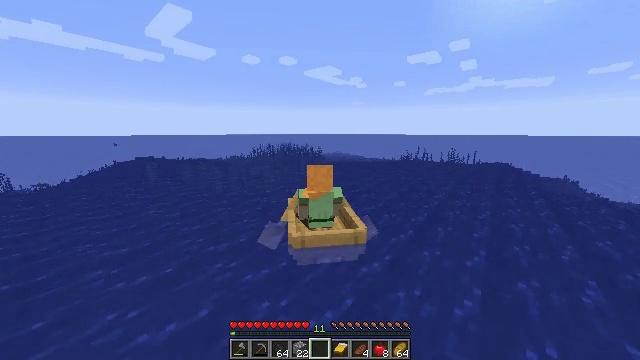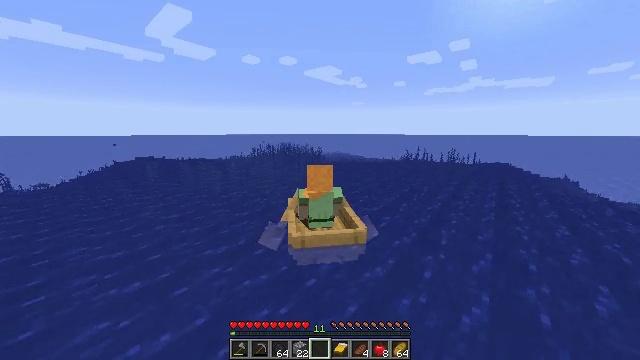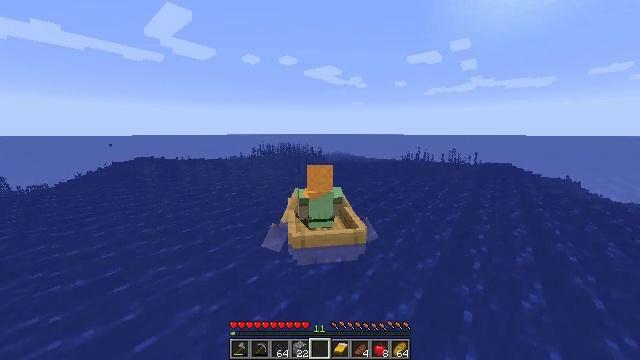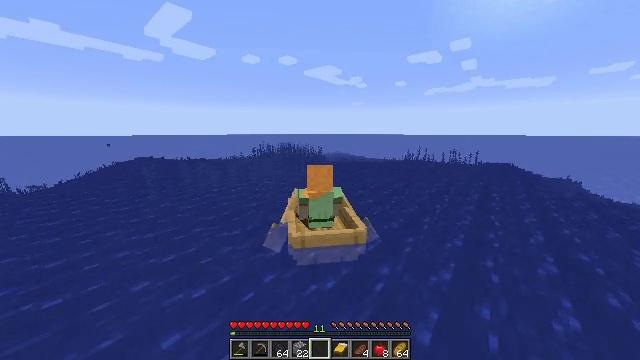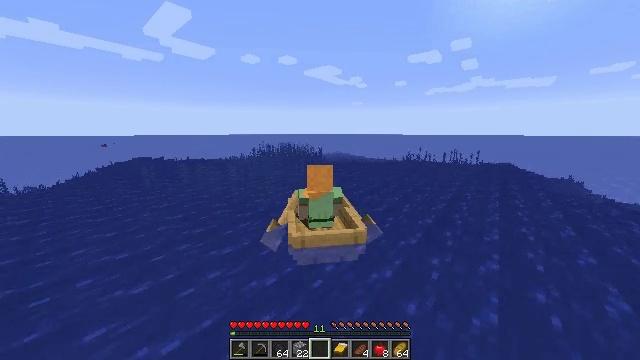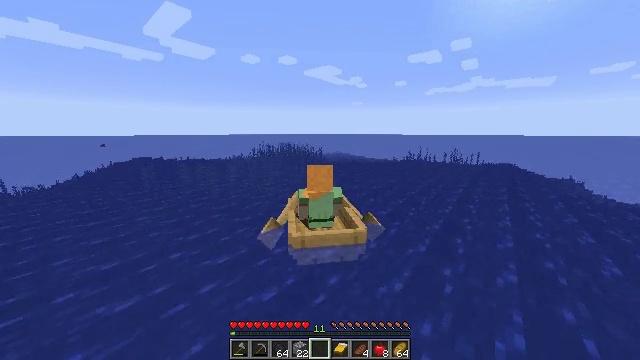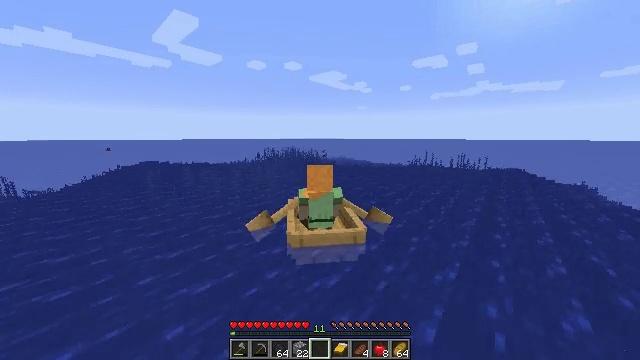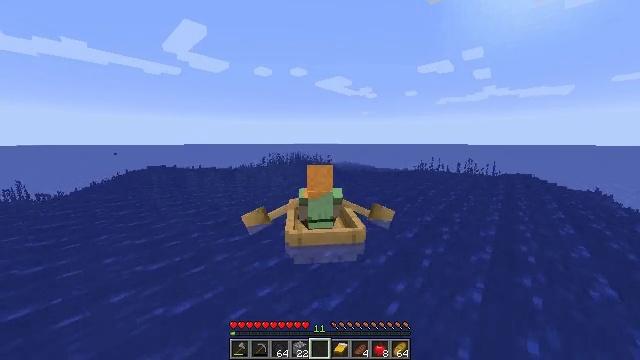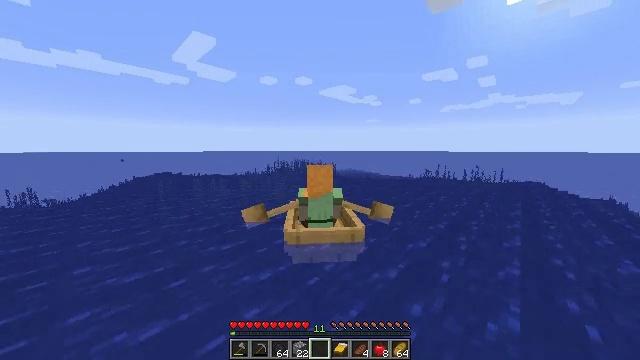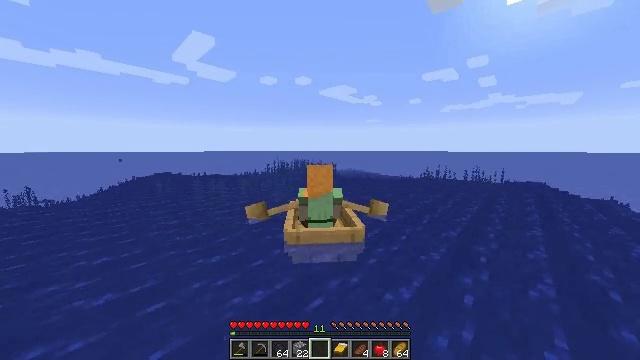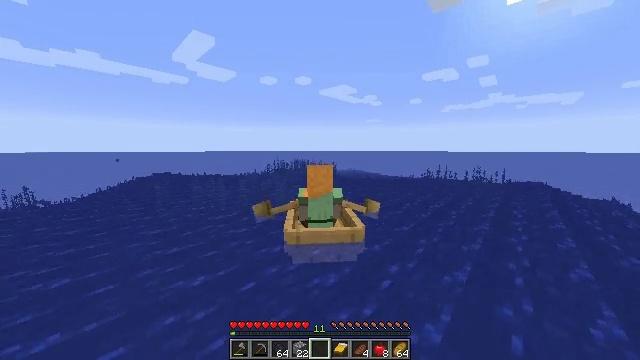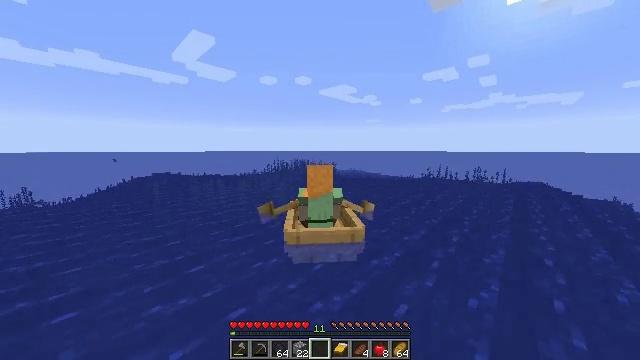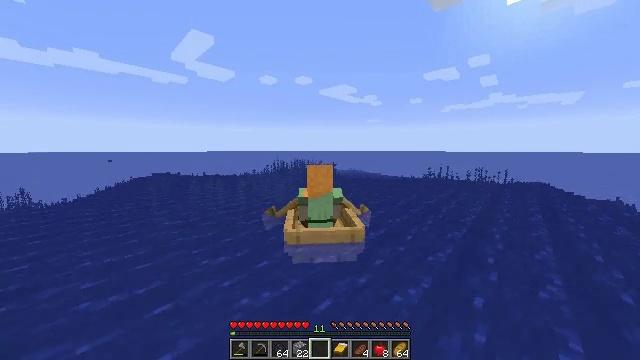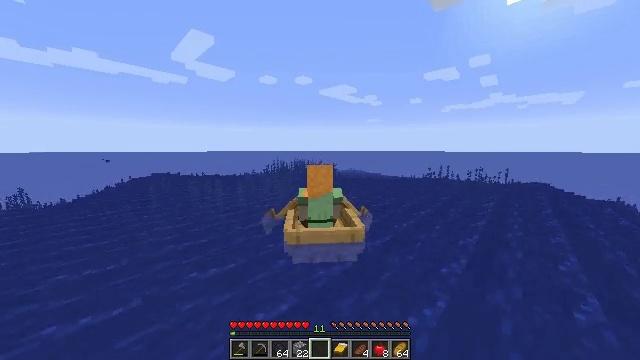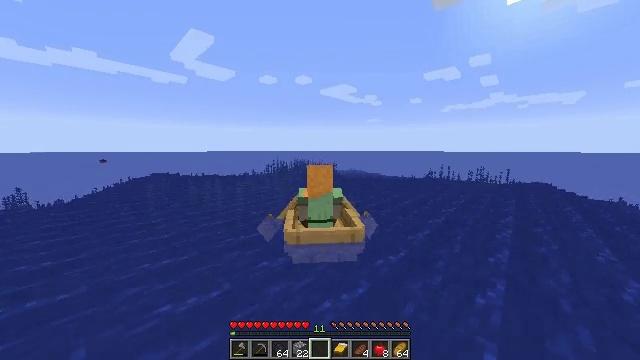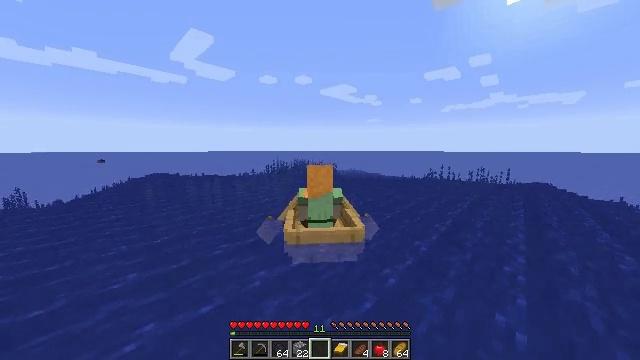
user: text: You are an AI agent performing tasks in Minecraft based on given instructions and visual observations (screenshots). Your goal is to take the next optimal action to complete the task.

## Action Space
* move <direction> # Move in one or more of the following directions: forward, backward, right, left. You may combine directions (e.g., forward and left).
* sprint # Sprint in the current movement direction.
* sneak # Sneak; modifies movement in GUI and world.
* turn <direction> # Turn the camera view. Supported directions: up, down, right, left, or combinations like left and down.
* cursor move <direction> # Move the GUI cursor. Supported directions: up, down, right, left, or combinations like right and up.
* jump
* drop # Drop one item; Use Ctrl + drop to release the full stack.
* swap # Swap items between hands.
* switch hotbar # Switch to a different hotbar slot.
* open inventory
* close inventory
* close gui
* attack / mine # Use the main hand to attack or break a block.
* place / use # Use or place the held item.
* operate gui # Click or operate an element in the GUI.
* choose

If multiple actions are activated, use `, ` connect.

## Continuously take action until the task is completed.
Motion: motion action
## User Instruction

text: Mine tall seagrass from underwater.
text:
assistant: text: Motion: move forward, sprint
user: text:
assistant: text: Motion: move forward, sprint
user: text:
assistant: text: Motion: move forward, sprint
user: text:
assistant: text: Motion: move forward, sprint
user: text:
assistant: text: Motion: move forward, sprint
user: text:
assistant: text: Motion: move forward, sprint, turn left and up
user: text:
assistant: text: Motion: move forward, sprint, turn left and up
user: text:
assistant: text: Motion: move forward, sprint, turn left and up
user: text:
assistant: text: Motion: move forward, sprint
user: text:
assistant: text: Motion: move forward, sprint
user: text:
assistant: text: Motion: move forward, sprint
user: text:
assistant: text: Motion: move forward, sprint
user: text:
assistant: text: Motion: move forward, sprint
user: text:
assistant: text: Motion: move forward, sprint
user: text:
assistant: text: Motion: move forward, sprint
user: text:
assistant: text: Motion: move forward, sprint
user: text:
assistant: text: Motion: move forward, sprint
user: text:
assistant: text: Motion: move forward, sprint
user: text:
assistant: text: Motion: move forward, sprint
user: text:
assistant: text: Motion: move forward, sprint, turn left and up
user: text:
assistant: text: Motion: move forward, sprint
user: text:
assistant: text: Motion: move forward, sprint
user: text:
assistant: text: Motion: move forward, sprint
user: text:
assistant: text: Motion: move forward, sprint
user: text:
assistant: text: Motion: move forward, sprint
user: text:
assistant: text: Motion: move forward, sprint
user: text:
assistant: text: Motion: move forward, sprint
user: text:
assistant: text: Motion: move forward, sprint
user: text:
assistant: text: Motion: move forward, sprint
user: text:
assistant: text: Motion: move forward, sprint